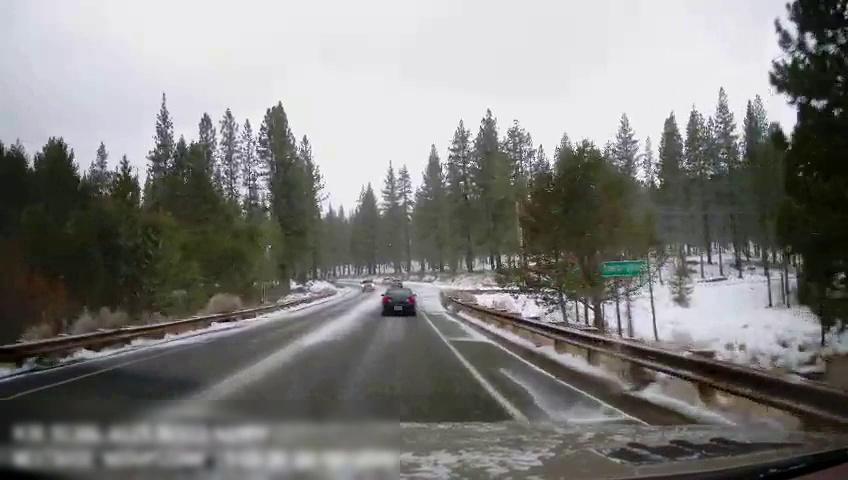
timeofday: Day
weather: Snowy
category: Drivable Space
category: Vehicles | Van
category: Vehicles | Car
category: Vehicles | Car
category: Vehicles | Car
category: Lanes | Opposite Lane
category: Lanes | Current Lane
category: Traffic | Signs